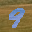
Label: 9